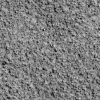
Atmospheric dust classification: not_dusty